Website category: book
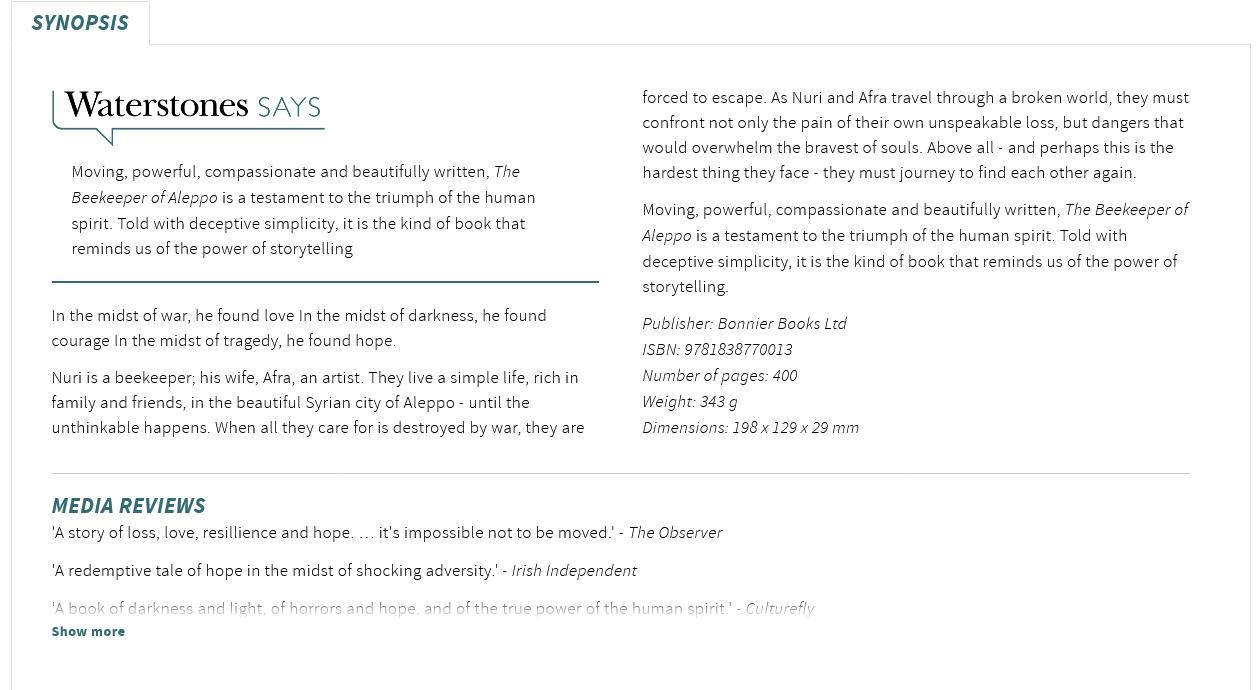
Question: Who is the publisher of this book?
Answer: Bonnier Books Ltd

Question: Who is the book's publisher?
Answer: Bonnier Books Ltd

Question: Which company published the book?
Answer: Bonnier Books Ltd

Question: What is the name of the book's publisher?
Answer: Bonnier Books Ltd

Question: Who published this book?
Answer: Bonnier Books Ltd

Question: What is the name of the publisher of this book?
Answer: Bonnier Books Ltd

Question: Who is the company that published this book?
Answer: Bonnier Books Ltd

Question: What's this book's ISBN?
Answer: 9781838770013

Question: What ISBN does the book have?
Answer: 9781838770013

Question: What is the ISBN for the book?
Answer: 9781838770013

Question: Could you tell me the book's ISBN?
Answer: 9781838770013

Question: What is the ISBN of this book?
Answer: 9781838770013

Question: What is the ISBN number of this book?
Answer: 9781838770013

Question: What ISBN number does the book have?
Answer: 9781838770013

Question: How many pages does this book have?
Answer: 400

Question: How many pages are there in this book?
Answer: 400

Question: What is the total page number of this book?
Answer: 400

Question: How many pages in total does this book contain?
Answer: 400

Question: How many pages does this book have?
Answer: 400

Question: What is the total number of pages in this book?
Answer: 400

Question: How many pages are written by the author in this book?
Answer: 400

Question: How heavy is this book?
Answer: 343 g

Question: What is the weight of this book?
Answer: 343 g

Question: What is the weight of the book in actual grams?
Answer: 343 g

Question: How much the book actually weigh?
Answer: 343 g

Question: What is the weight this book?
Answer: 343 g

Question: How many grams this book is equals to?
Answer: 343 g

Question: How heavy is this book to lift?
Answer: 343 g

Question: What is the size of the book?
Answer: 198 x 129 x 29 mm

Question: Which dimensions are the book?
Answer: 198 x 129 x 29 mm

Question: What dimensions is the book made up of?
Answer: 198 x 129 x 29 mm

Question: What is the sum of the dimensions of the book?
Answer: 198 x 129 x 29 mm

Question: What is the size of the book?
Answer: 198 x 129 x 29 mm

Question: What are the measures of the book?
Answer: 198 x 129 x 29 mm

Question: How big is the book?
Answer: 198 x 129 x 29 mm